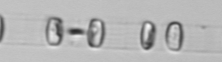
Label: Skeletonema